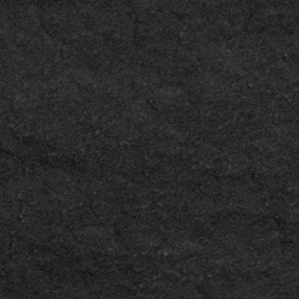
Label: frost